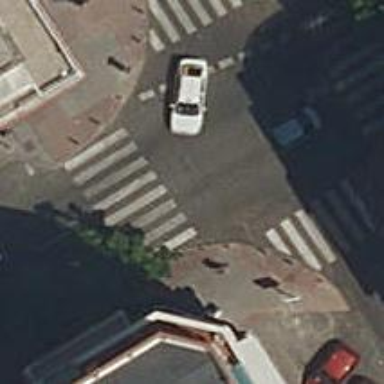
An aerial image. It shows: Crossing with traffic signals.